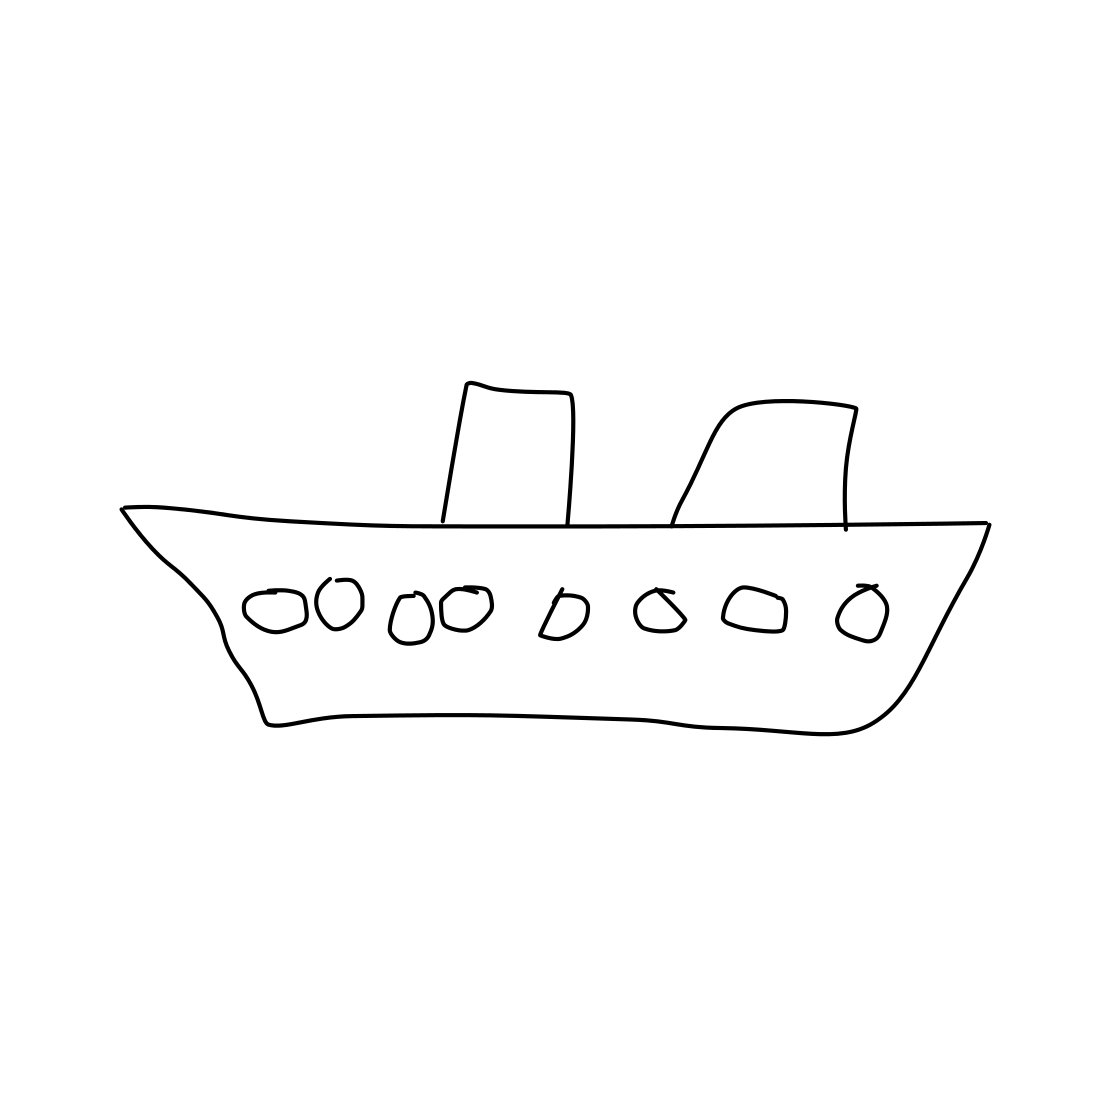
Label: ship